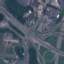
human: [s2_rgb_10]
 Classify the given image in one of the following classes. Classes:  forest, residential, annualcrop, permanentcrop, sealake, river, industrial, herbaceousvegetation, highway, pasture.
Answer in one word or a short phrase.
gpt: Highway